Question: My old server hand an error saying it could not be launch, so I decided to clean everything and reinstall it. upon setting up a new Server this shows up.

How would I resolve this issue.
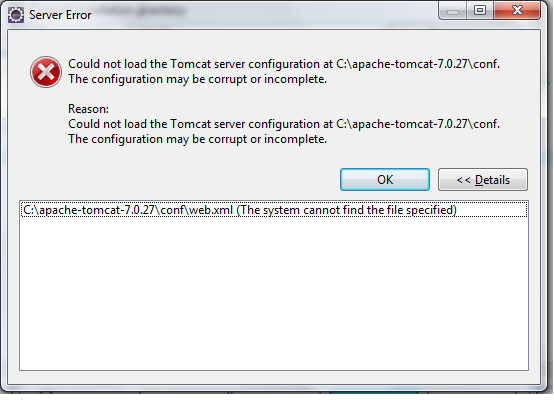
Answer: I finally fixed it. I downloaded the latest tomcat and copied its conf/web.xml to my configuration path in my Eclipse. looks like I was just missing the web.xml for tomcat itself.